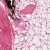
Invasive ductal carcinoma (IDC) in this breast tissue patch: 0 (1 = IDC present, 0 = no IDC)